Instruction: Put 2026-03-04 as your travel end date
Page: home
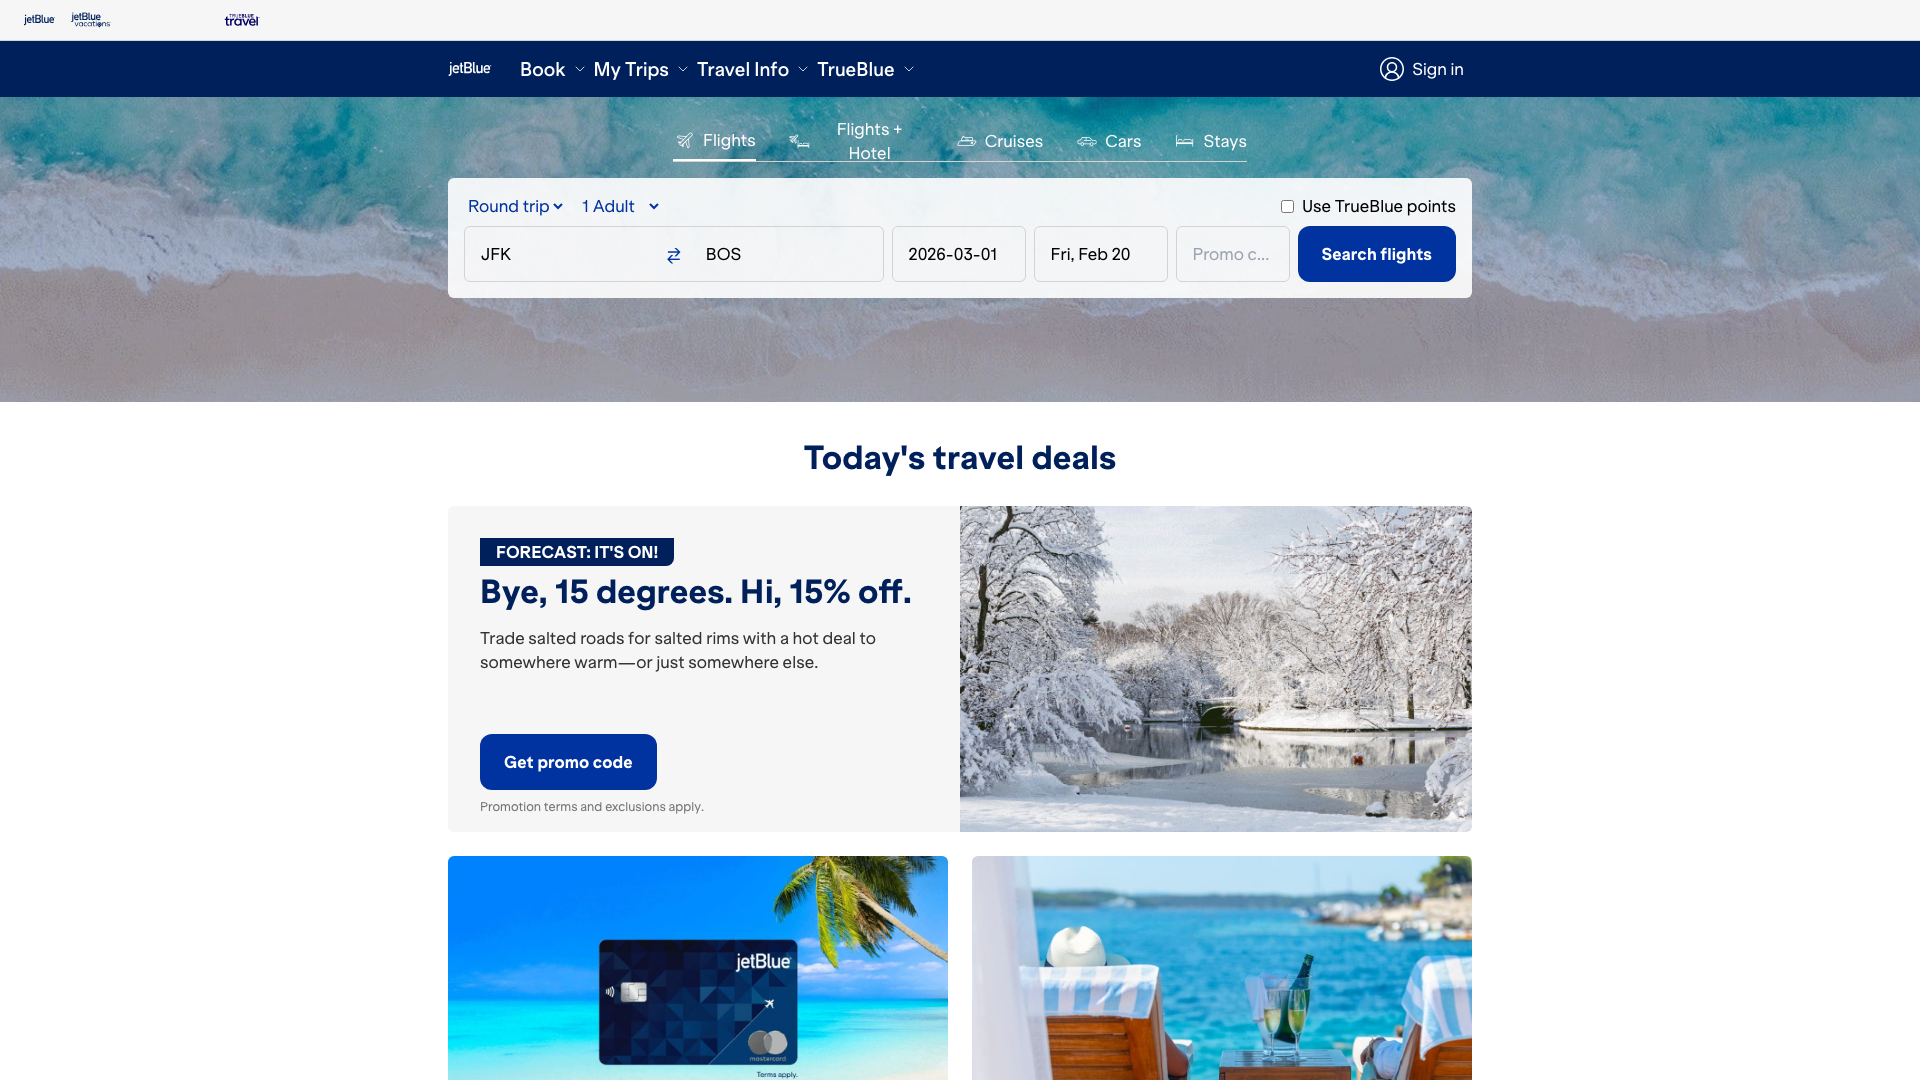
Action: type